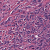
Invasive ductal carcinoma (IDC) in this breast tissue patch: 1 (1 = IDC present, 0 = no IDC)